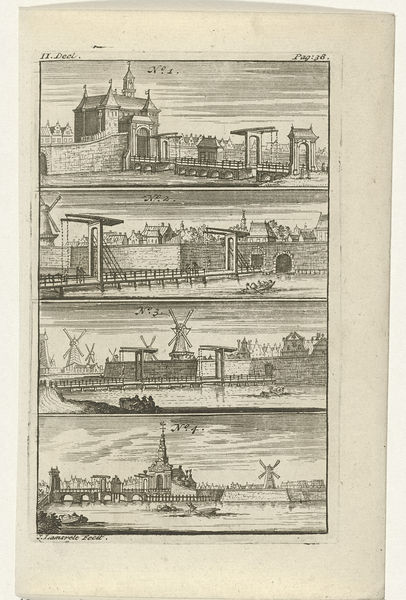
Titel: Vier verschillende poorten te Amsterdam
Künstler: Jan Lamsvelt
Standort: Amsterdam
Institution: Rijksmuseum
Schlagwörter: vue, gravure, eau, ville, esquisse, dessin, église, rivière, bateau, moulin, muraille, moulin à vent